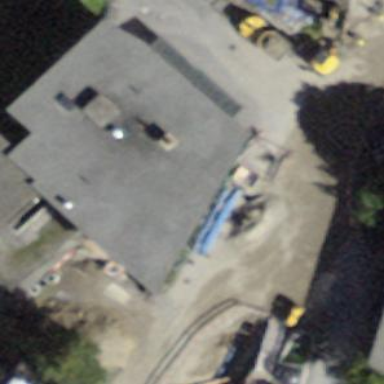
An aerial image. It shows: Building with flat roof.